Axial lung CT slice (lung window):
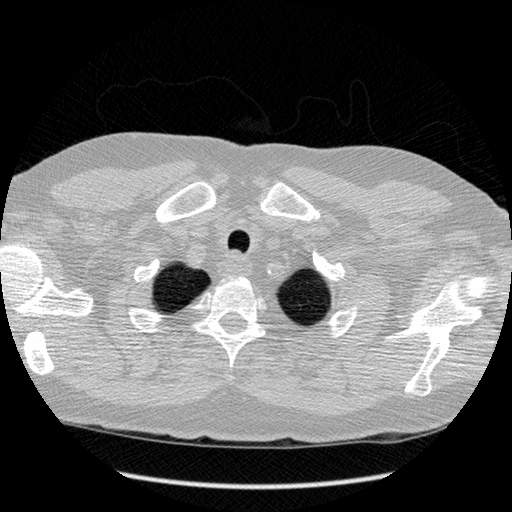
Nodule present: no